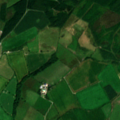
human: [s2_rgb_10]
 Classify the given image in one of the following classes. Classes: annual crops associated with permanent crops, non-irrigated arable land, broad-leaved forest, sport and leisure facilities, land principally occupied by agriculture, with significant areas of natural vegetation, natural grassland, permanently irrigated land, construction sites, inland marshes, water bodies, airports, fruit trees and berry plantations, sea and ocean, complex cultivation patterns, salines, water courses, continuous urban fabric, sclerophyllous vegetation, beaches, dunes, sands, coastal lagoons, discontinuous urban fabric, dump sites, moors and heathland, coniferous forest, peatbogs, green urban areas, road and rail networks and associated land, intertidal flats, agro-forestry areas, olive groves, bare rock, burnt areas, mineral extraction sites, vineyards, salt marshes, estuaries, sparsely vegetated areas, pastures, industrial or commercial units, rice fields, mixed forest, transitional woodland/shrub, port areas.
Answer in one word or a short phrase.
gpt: pastures, complex cultivation patterns, coniferous forest, transitional woodland/shrub